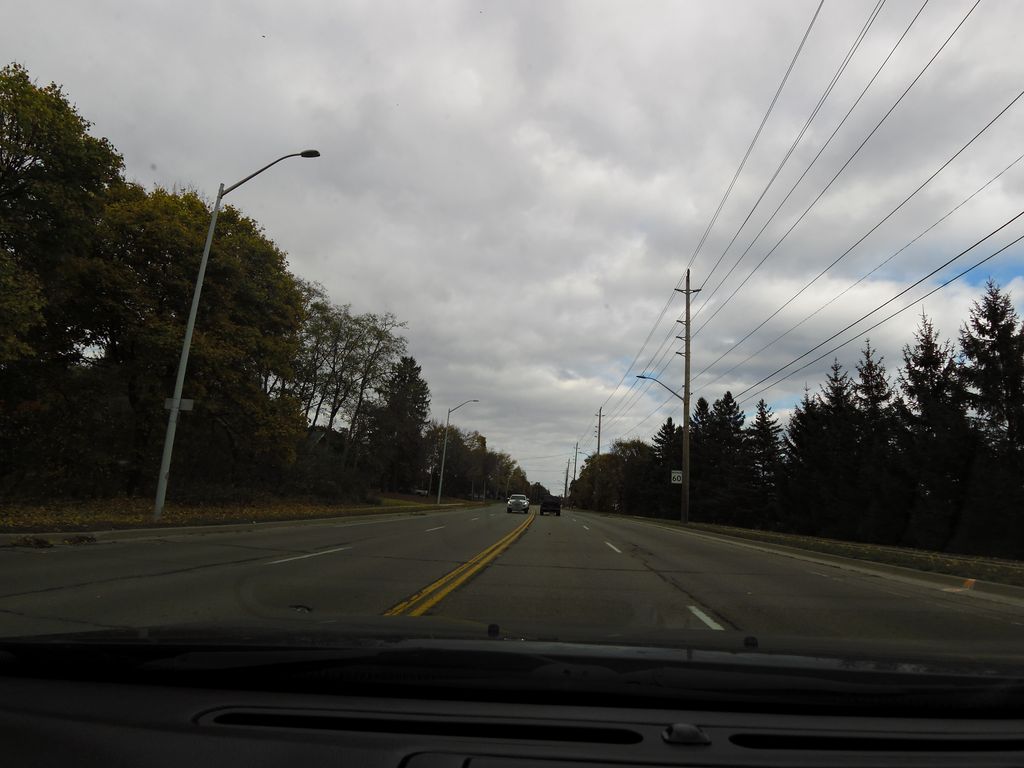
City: hamilton